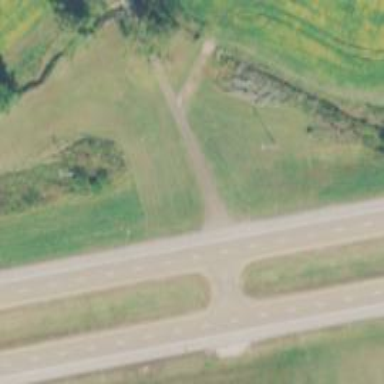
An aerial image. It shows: Asphalt trunk link road.